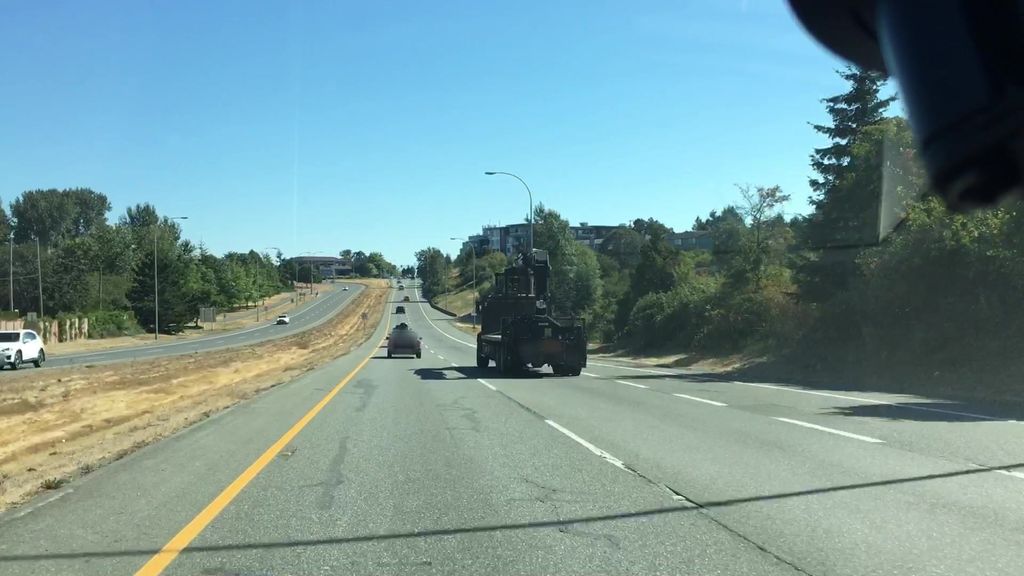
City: victoria